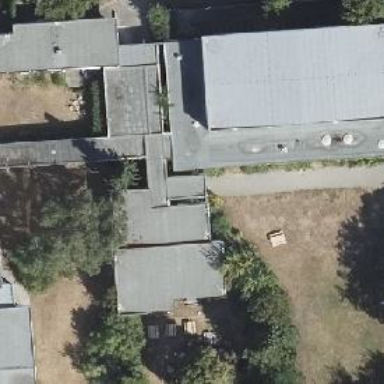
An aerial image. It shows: School building.